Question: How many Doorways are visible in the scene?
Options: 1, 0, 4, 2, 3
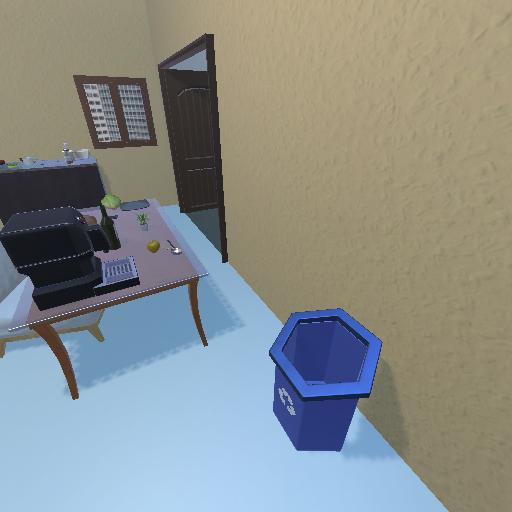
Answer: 1